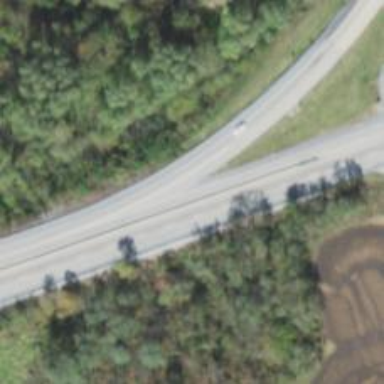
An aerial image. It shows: Secondary road with asphalt surface. This road is designated as expressway.